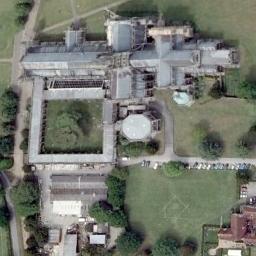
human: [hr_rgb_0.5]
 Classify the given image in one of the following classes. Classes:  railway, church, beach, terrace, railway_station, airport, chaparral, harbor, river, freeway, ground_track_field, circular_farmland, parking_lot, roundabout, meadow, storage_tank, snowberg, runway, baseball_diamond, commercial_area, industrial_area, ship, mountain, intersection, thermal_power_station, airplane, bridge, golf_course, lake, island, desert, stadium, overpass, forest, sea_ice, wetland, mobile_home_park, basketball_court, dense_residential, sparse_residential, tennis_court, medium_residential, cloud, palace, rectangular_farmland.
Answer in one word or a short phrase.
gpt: church